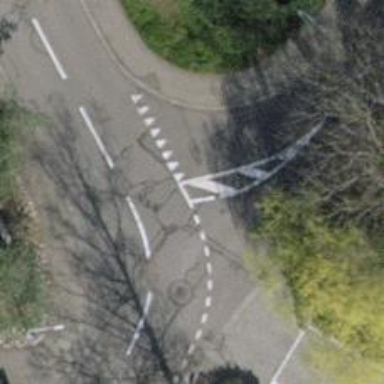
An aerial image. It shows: Road with "give way" sign.